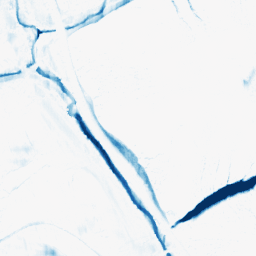
Category: morphological
Decomposition family: morphological_ellipse
Decomposition parameters: operation: closing
width: 20
height: 5
Upsampling method: cubic_catmull_rom
Upsampling parameters: scale: 2
Upsampling scale: 2